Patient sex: F
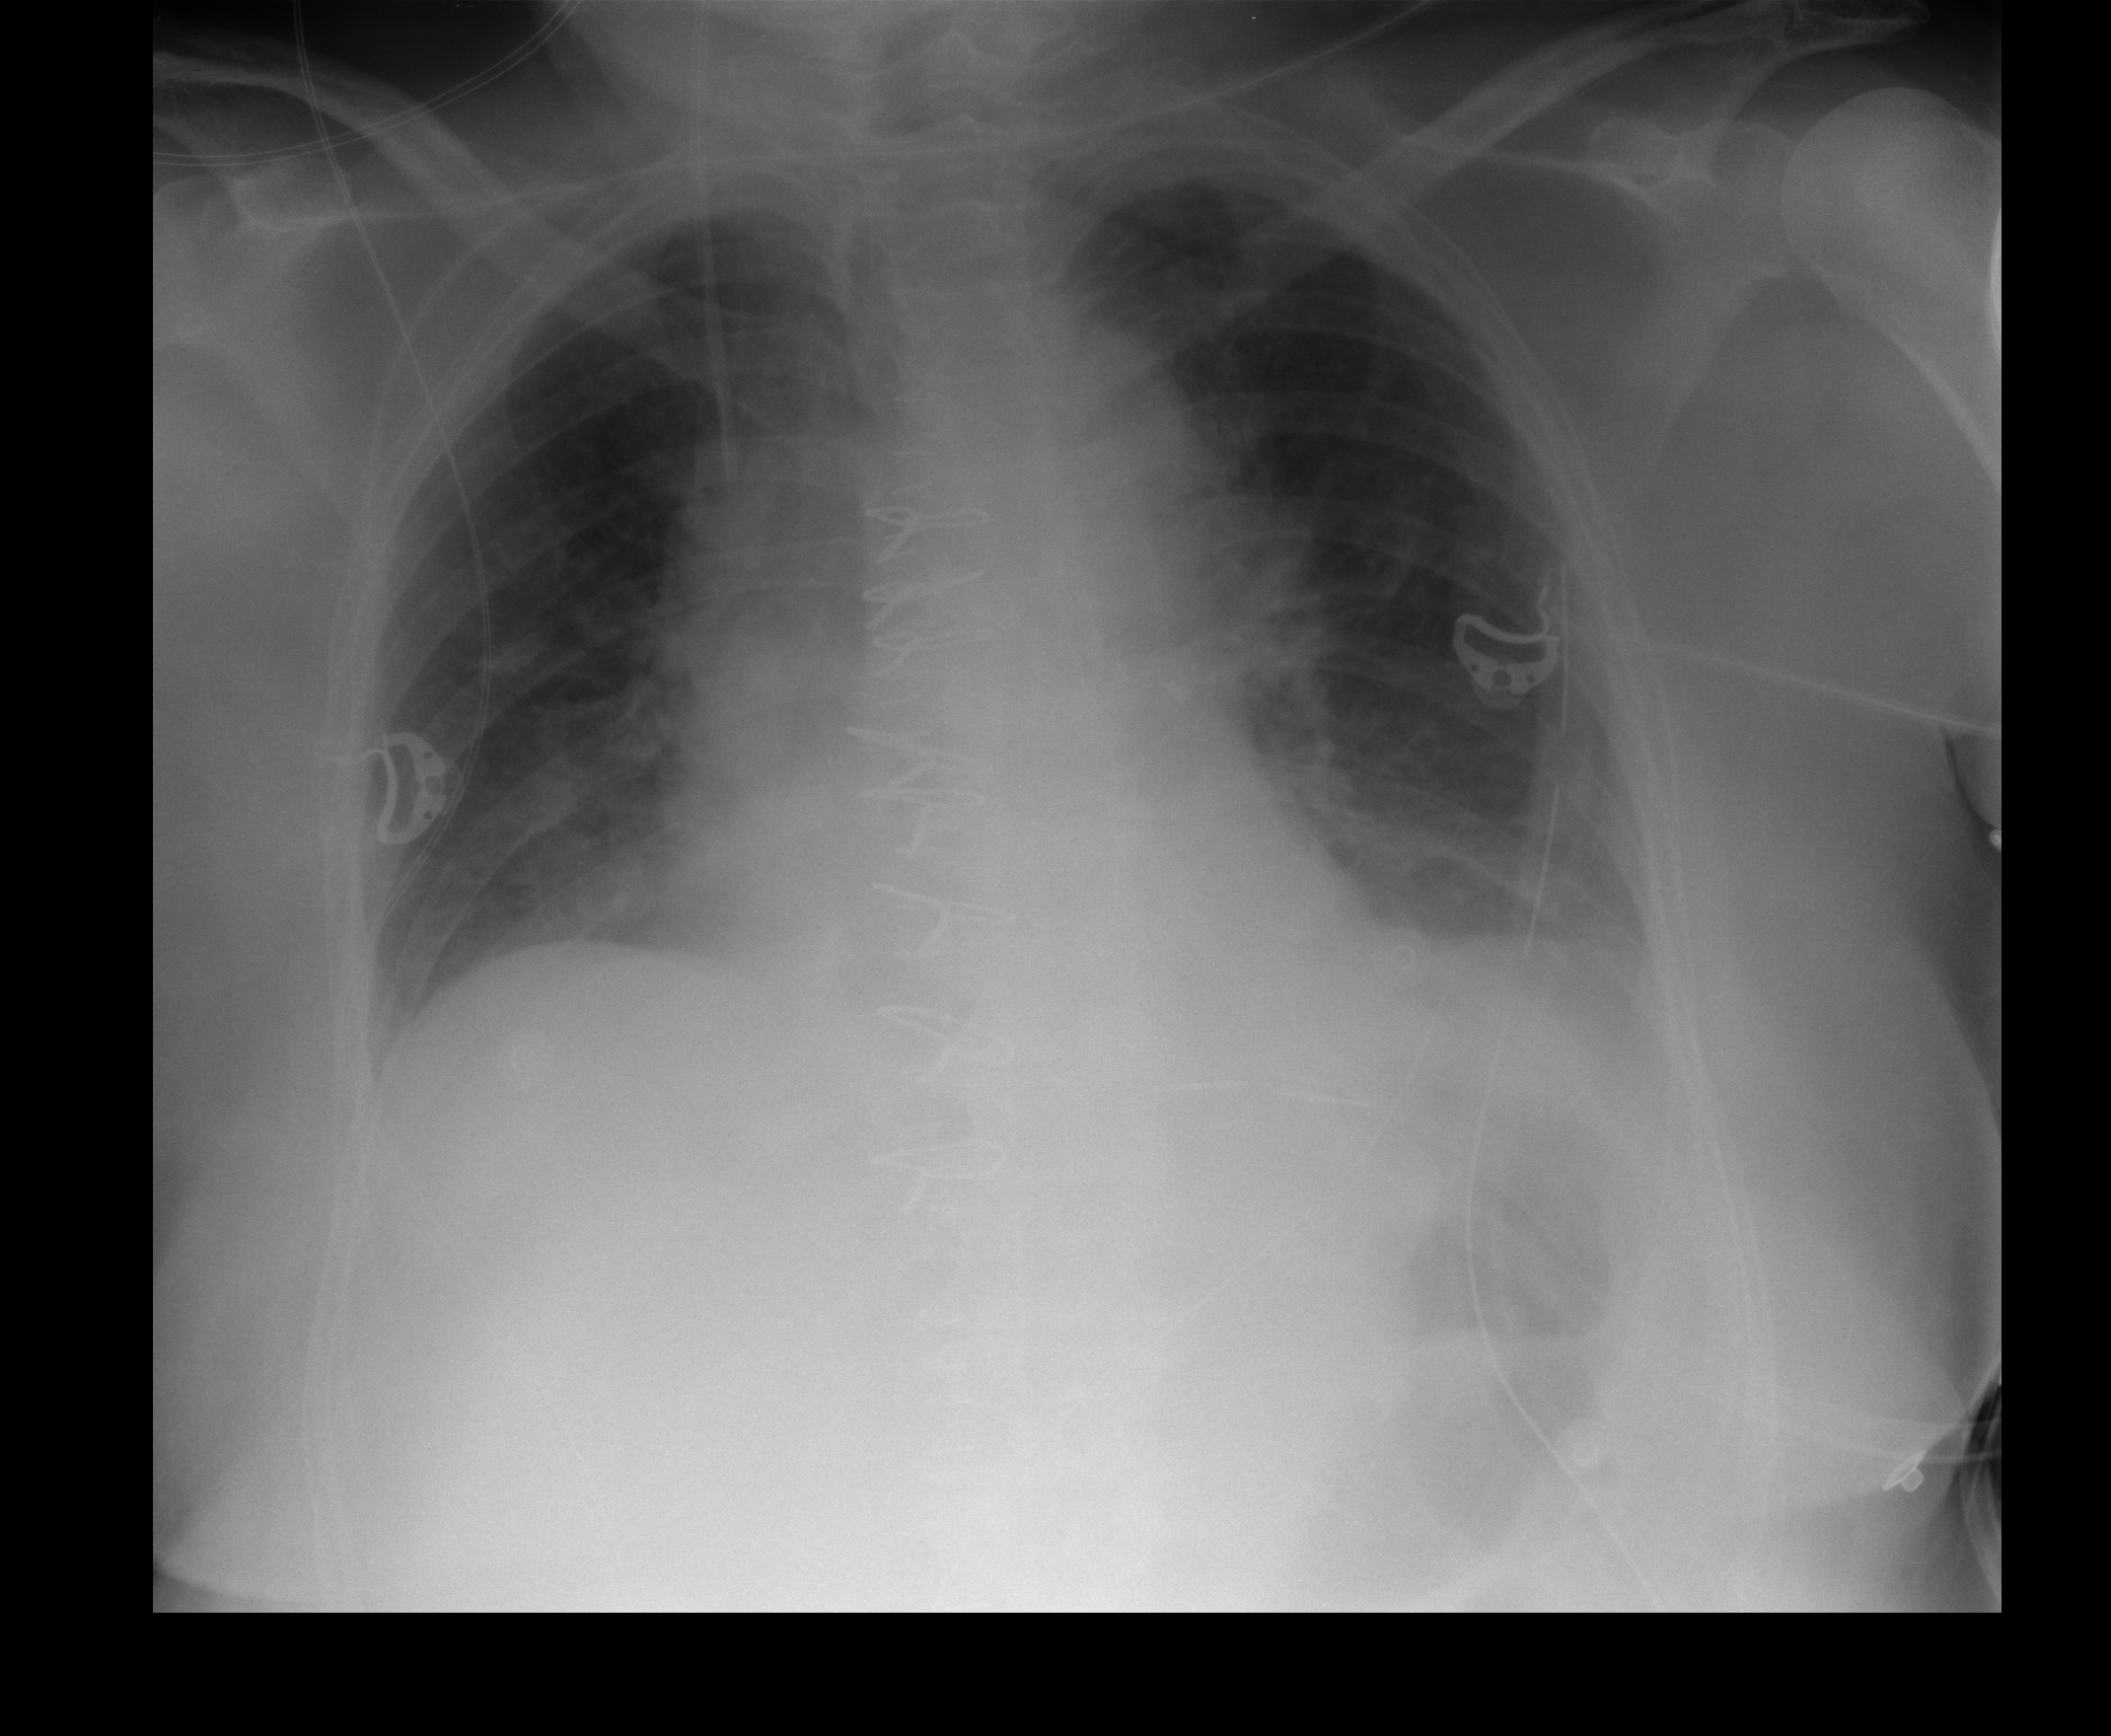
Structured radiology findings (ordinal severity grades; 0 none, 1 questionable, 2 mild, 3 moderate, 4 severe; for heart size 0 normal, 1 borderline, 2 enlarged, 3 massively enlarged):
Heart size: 0
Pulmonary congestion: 2
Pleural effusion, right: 1
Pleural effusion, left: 2
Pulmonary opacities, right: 1
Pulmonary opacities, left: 0
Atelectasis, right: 2
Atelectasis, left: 2